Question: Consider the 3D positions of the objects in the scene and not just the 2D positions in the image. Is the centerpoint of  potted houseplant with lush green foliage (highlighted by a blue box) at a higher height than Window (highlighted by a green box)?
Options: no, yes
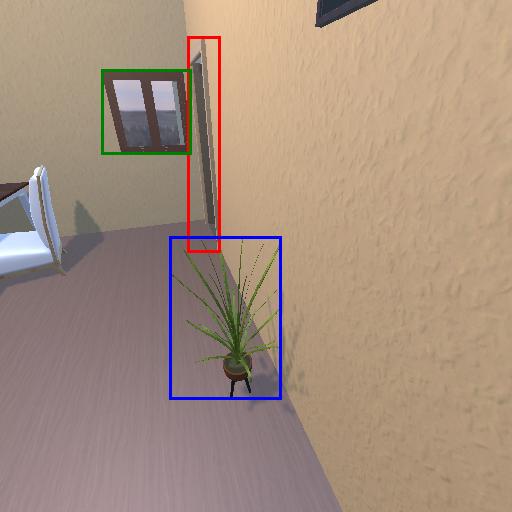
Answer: no